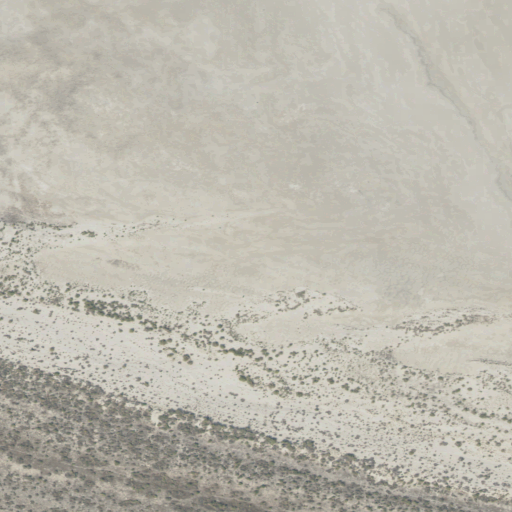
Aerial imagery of valley in Utah named Little Valley containing barren land and shrub